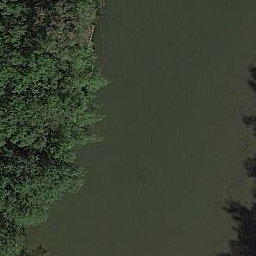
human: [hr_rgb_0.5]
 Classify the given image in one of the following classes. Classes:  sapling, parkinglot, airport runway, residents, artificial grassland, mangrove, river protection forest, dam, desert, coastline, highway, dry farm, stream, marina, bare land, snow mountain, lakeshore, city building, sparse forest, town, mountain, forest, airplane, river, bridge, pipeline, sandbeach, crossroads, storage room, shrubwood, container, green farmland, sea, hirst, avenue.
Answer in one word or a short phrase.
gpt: river protection forest